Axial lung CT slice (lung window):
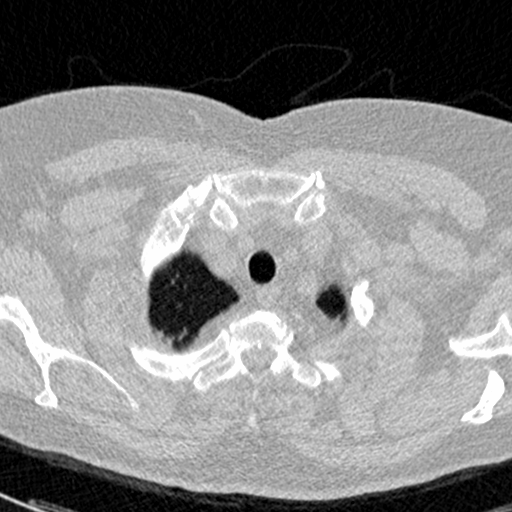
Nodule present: no